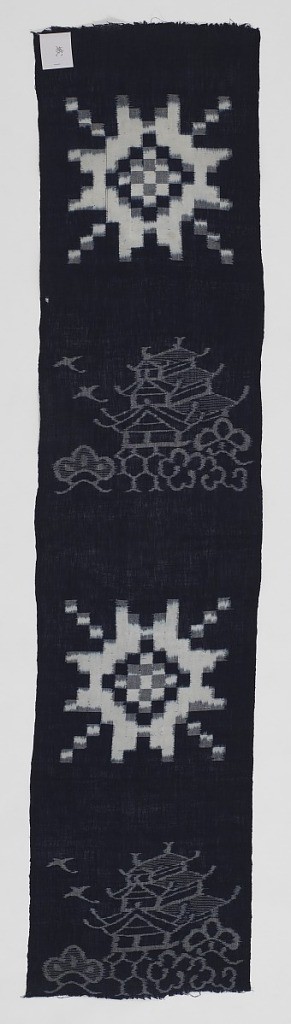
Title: Textile
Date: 1850–1900
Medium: cotton Technique: e-gasuri (warp and weft ikat) on plain weave
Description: Narrow vertical panel with a design of a palace or temple in weft ikat alternating with a star-shaped form in warp and weft ikat.